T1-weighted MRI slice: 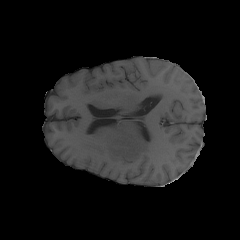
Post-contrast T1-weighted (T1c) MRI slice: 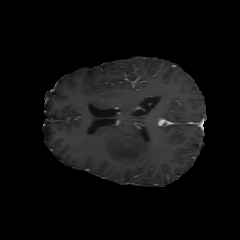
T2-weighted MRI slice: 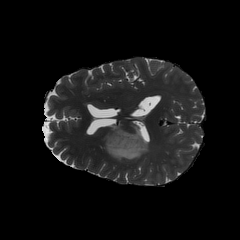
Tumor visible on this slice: yes